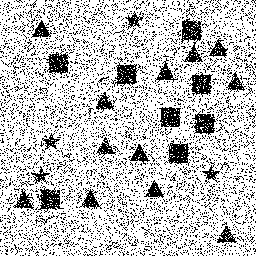
Squares: 8
Triangles: 12
Stars: 4
Total shapes: 24